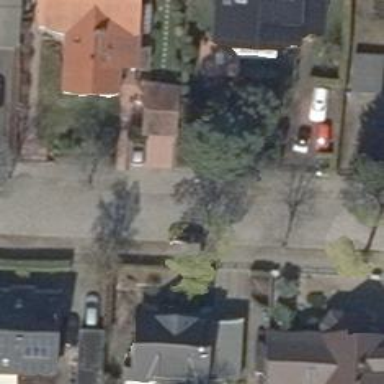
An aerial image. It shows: Residential road with separate sidewalks on both sides.